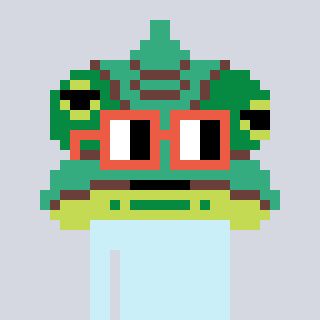
a pixel art character with square orange glasses, a chameleon-shaped head and a grayscale-colored body on a cool background